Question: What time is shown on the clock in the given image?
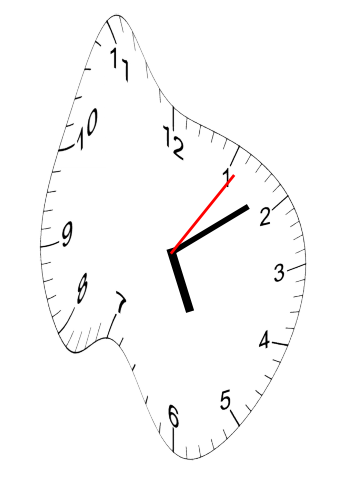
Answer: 05:09:06